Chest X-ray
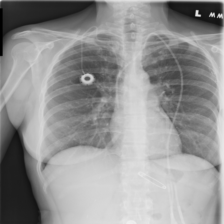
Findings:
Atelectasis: negative
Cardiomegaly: negative
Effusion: negative
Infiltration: negative
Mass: negative
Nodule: negative
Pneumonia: negative
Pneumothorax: negative
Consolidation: negative
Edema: negative
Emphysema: negative
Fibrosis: negative
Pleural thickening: negative
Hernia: negative